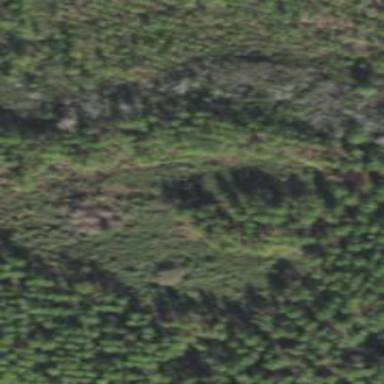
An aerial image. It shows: Patch of scrub vegetation.